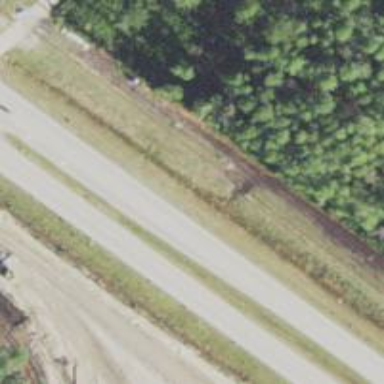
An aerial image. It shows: Asphalt road classified as trunk highway.